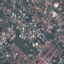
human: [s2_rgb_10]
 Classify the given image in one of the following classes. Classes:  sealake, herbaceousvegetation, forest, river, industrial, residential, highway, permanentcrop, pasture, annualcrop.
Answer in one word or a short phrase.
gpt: Residential